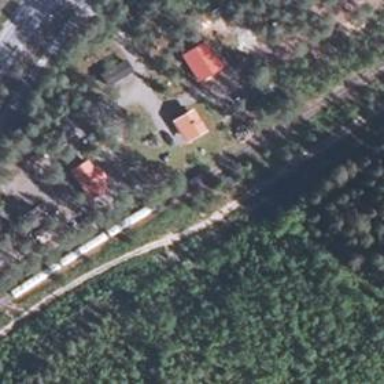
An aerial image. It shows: Abandoned railway.